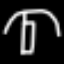
Label: mushroom